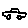
Label: car